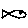
Label: fish